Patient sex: F
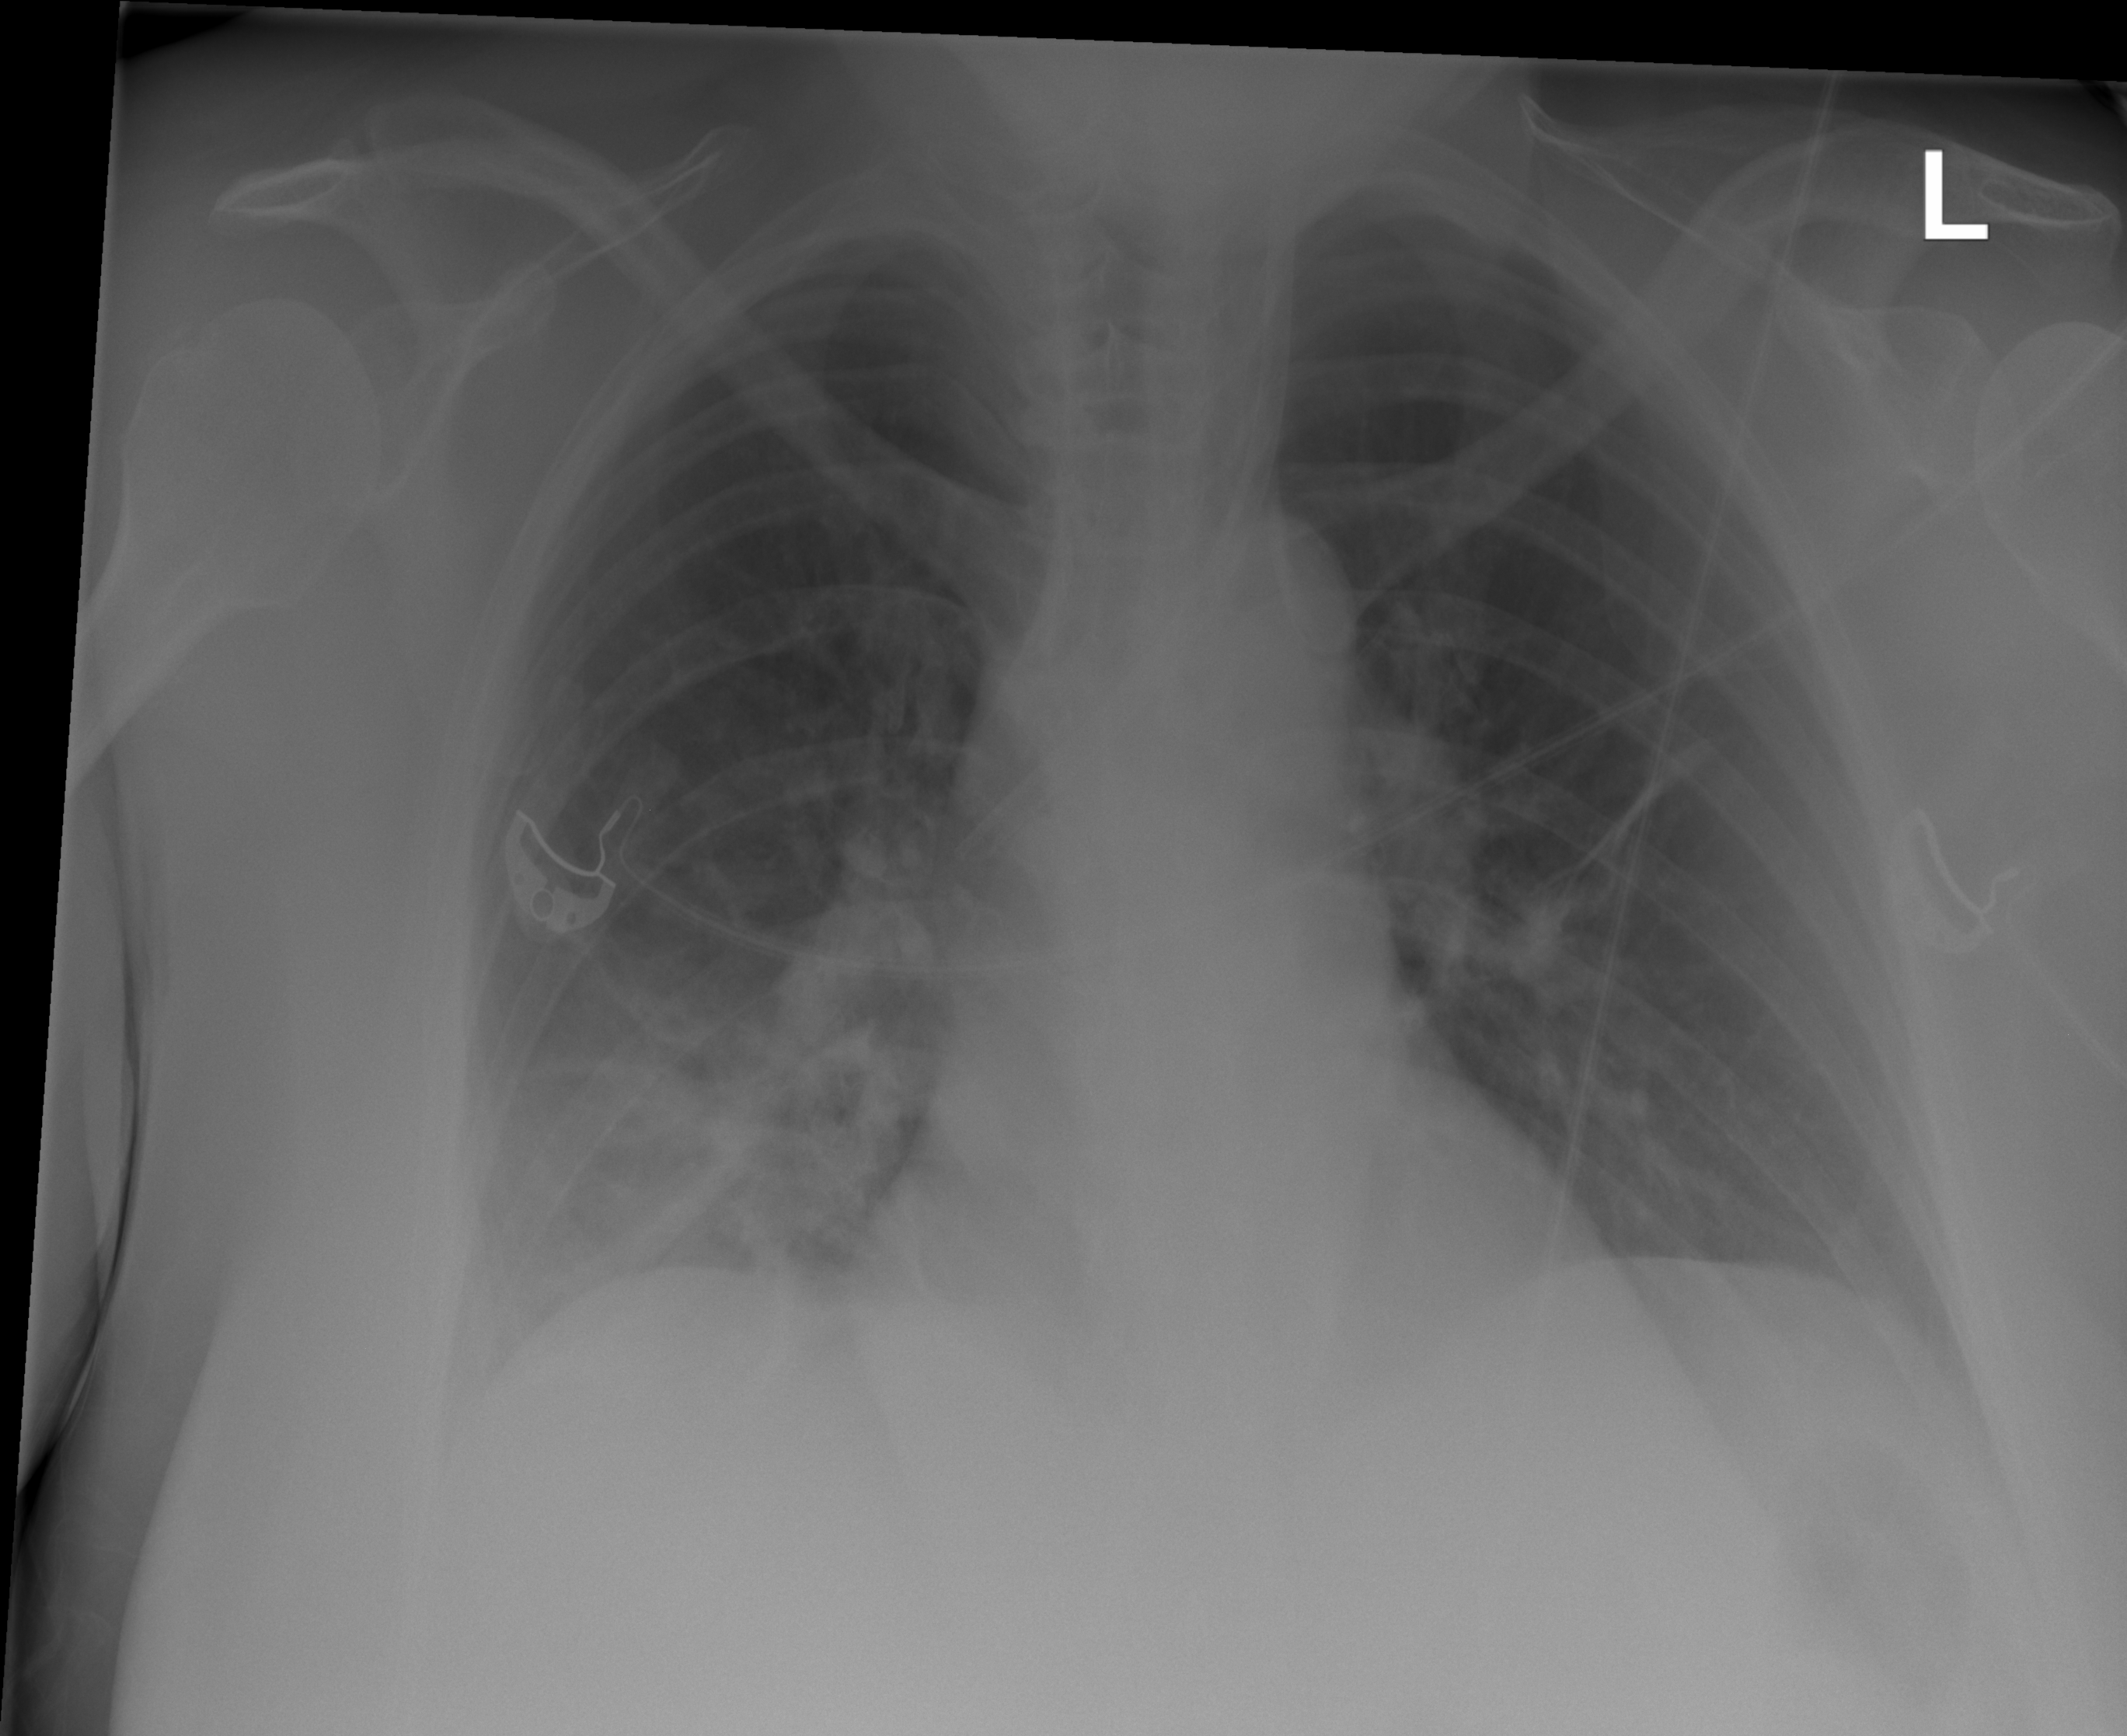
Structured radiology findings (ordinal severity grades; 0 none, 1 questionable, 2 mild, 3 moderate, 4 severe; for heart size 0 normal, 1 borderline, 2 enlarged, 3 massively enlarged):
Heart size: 0
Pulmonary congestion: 0
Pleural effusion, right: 0
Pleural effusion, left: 0
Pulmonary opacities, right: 2
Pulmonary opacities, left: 0
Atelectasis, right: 0
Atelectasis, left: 0